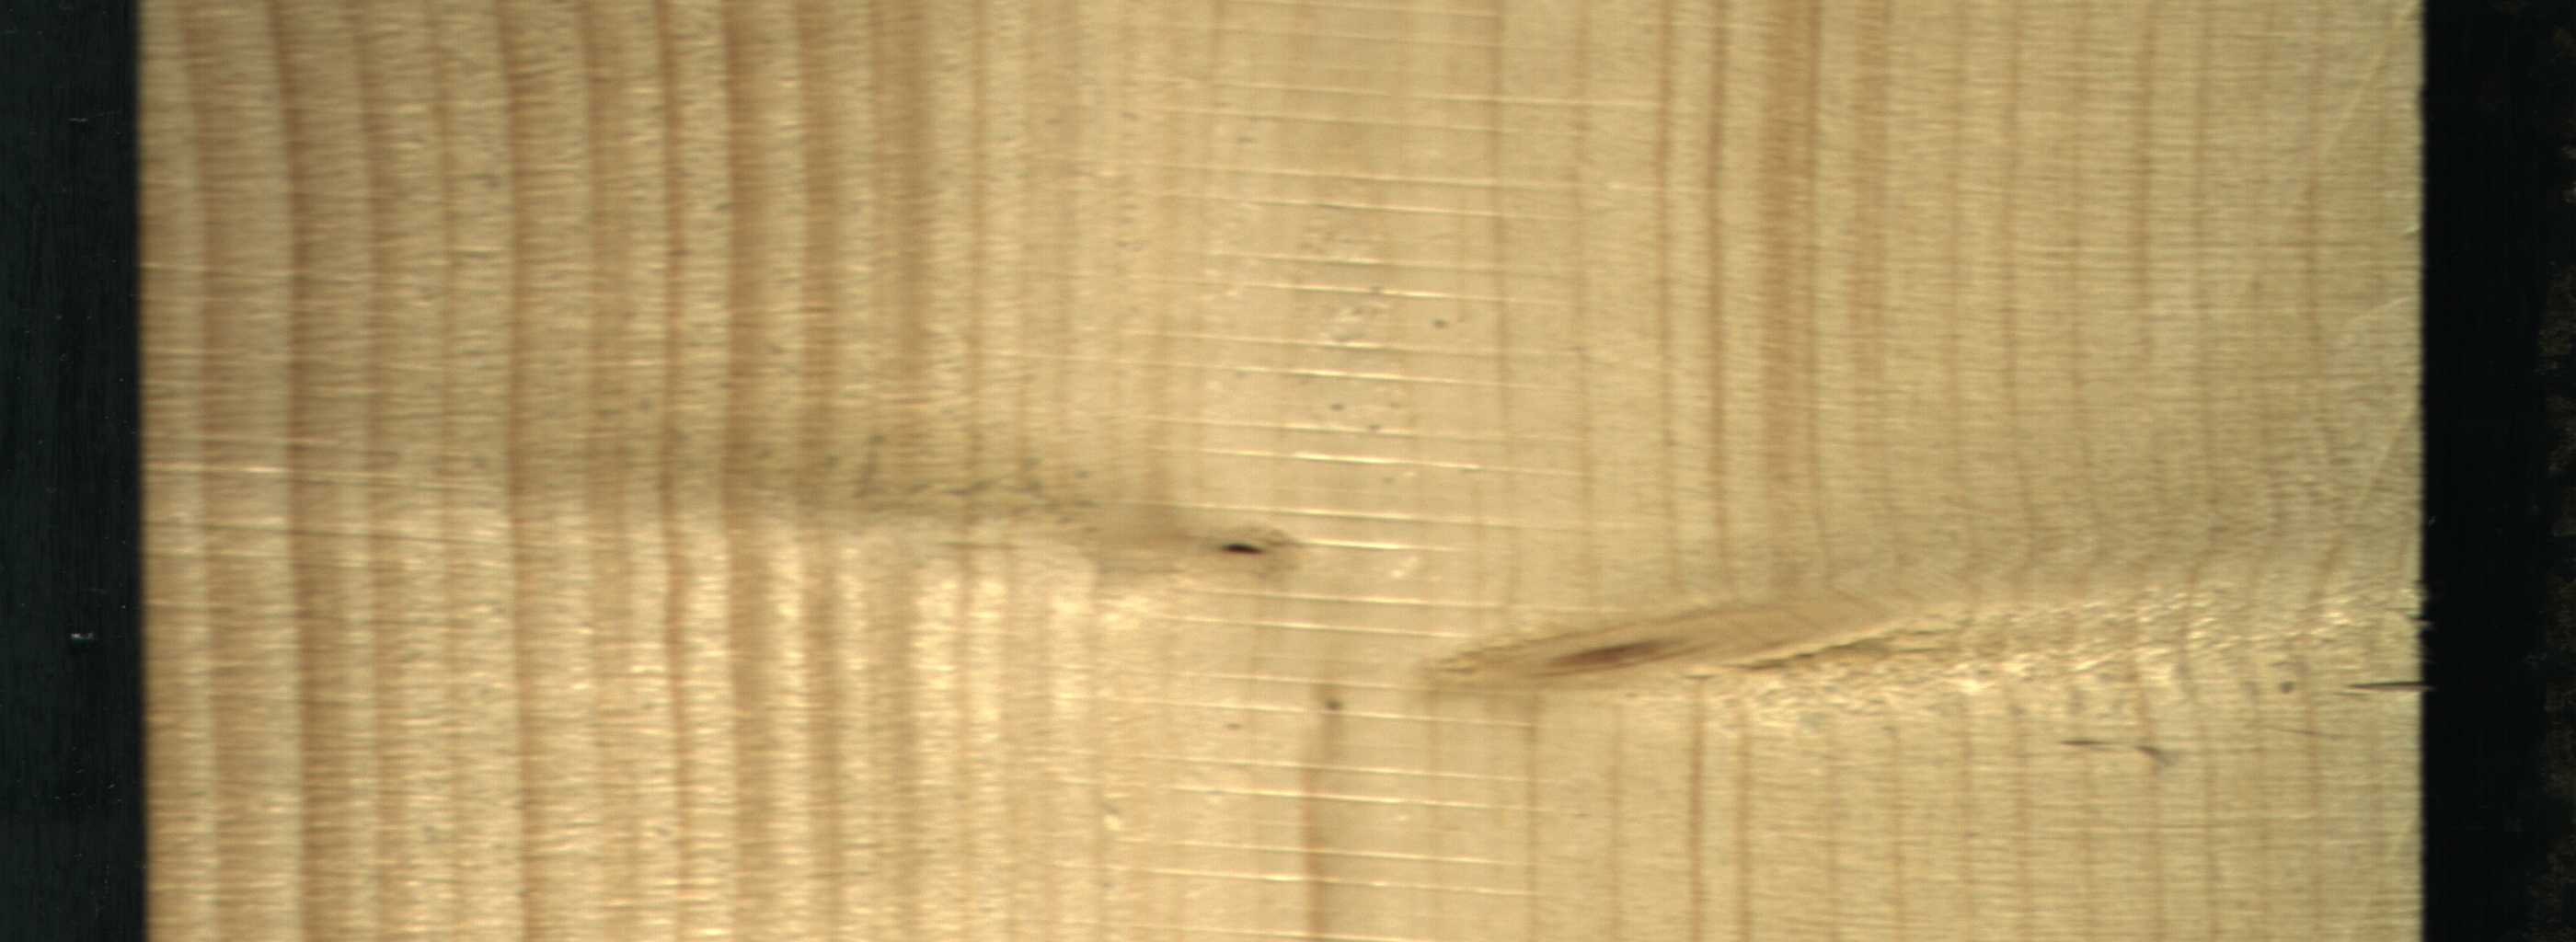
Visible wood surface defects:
Live_Knot
Live_Knot